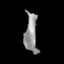
Tissue: skin
Cell type: Others
Senescence score: 0.7074
Nuclear area (px): 472
Mean DAPI intensity: 146.943